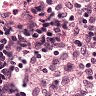
Metastatic tissue present: no